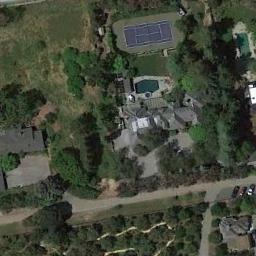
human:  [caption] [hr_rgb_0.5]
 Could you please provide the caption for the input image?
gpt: There are many trees around the tennis court .

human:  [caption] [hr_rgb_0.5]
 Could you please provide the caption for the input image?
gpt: The tennis court is on the grass next to some trees .

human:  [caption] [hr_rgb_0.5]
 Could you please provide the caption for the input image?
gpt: There is a small tennis court in the lower right corner .

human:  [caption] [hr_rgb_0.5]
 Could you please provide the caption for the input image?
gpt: Buildings, Swimming pools and tennis courts surrounded by trees .

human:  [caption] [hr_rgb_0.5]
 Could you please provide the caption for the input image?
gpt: There are many green trees around the tennis court .